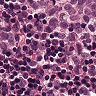
Metastatic tissue present: yes